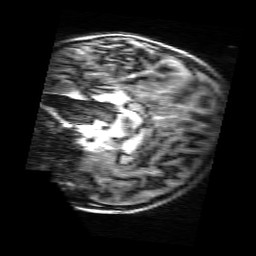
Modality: MP2RAGE
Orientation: sagittal
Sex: male
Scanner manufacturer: siemens
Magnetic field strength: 3 T
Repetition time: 5 s
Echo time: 0.00355 s